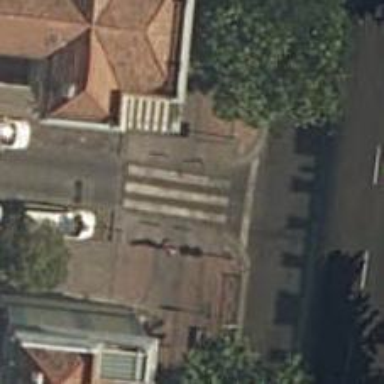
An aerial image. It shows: Uncontrolled crossing on the road.